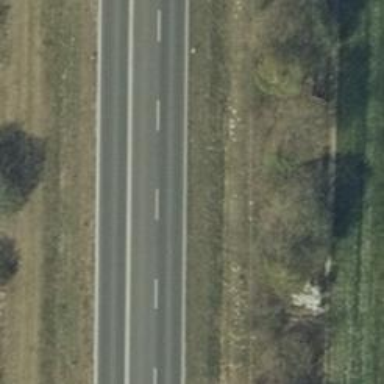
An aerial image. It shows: Asphalt trunk highway designated as motorroad.